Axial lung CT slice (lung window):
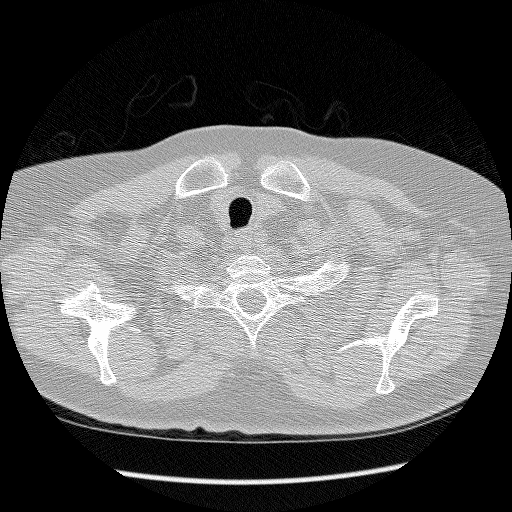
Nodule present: no